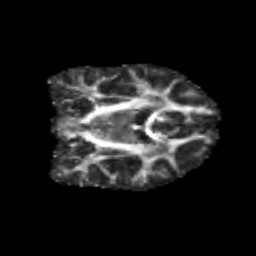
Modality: FA
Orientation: coronal
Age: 12
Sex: male
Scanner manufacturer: siemens
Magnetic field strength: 3 T
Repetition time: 3.8 s
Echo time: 0.07 s